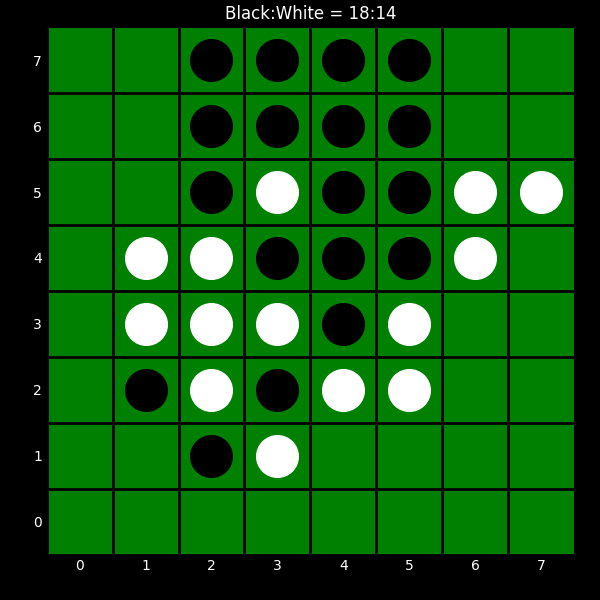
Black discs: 18
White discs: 14